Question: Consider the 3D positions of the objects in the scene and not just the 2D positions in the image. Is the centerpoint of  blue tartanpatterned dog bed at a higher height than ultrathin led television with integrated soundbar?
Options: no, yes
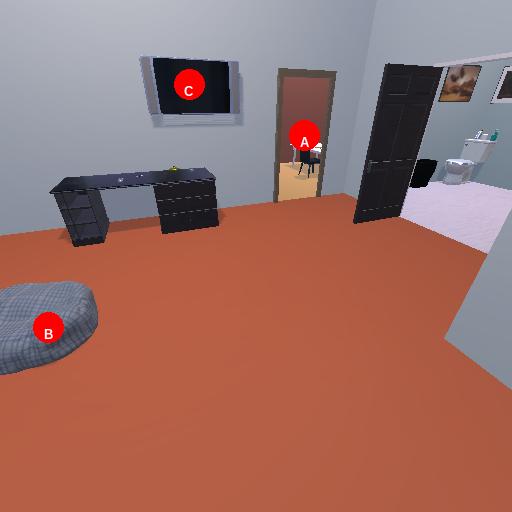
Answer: no